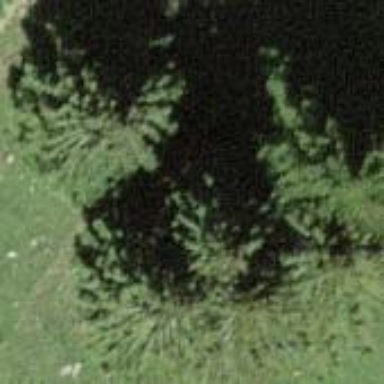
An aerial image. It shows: Evergreen forest with needle-leaved trees.